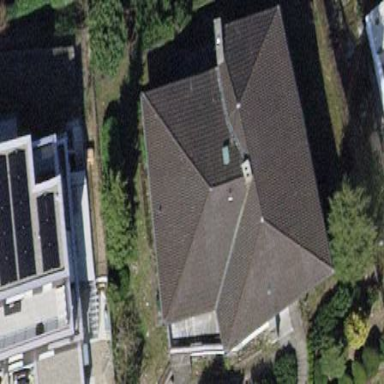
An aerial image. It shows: Building.